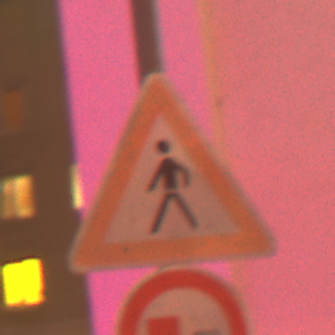
Verkehrszeichen: FussgaengerRechts
Zusatzzeichen unten: UeberholverbotKraftfahrzeuge
Umgebung: Outdoor, Urban
Tageszeit: Night
Wetter: Overcast
Licht: Artificial
Jahreszeit: Winter
Kontrast: MediumContrast